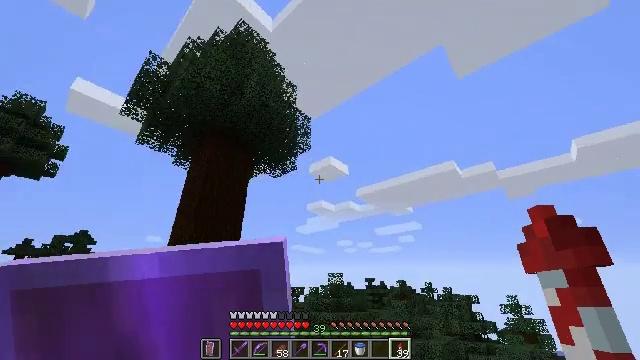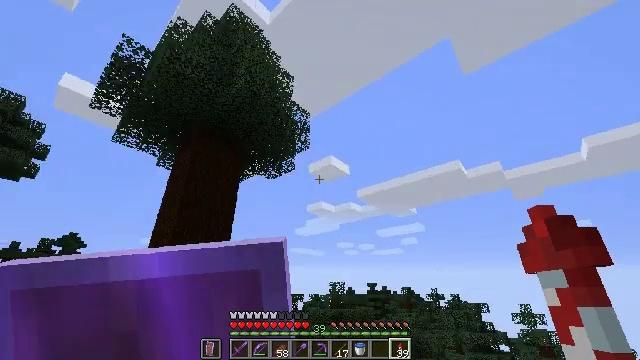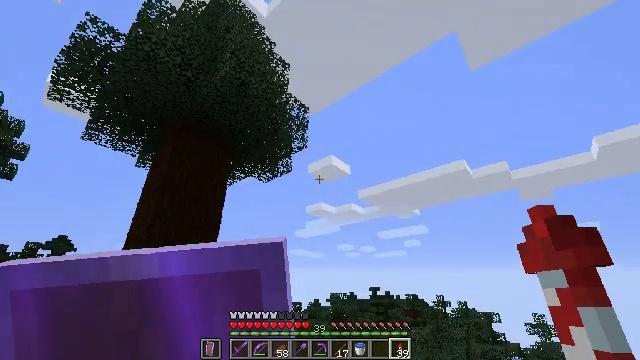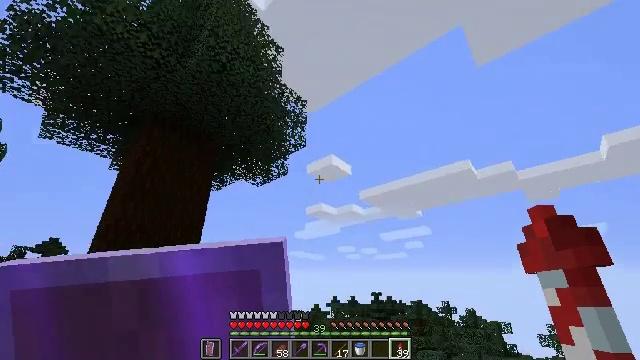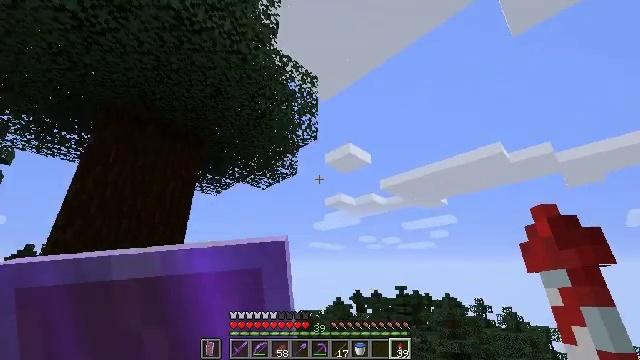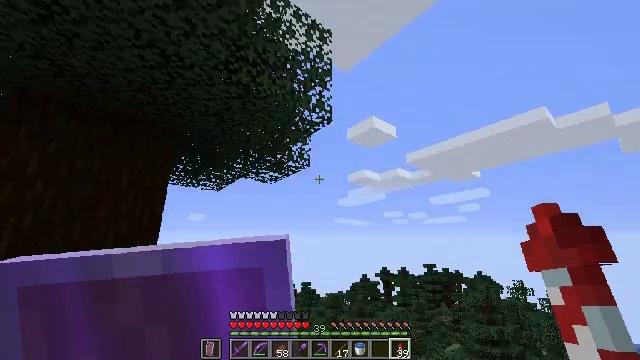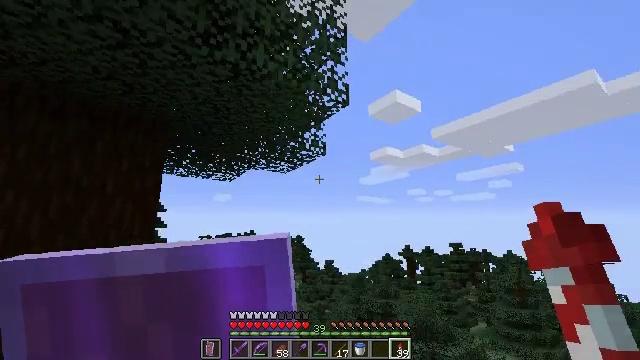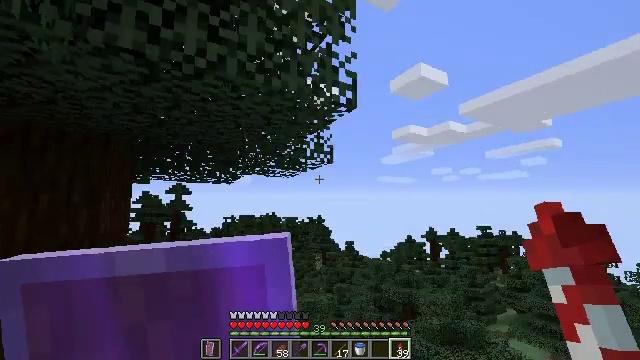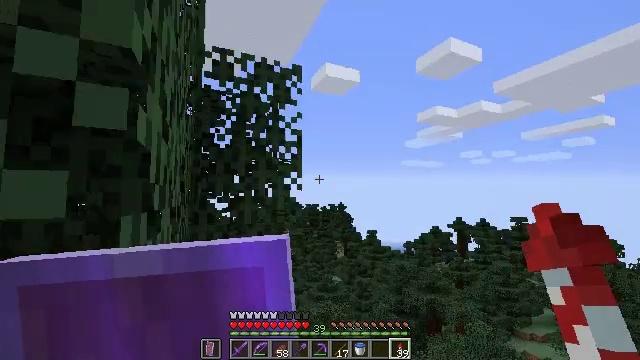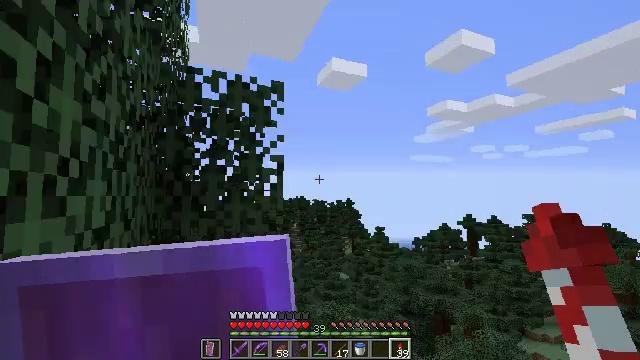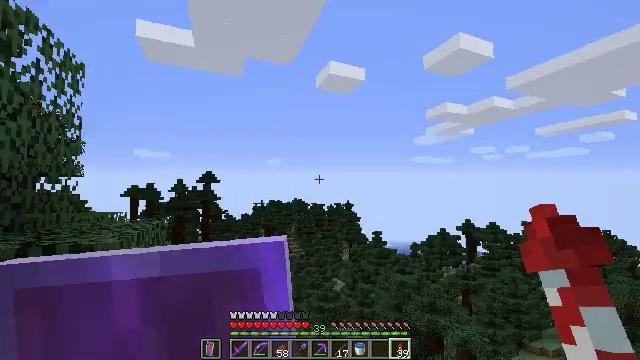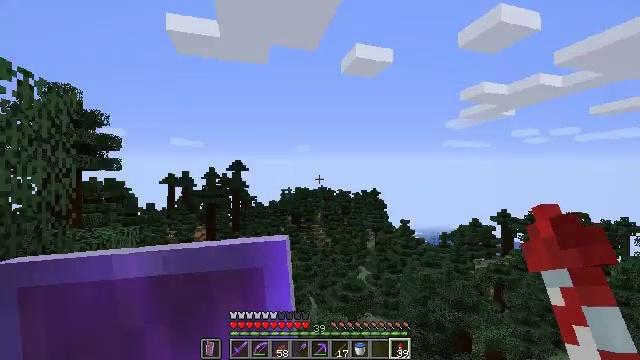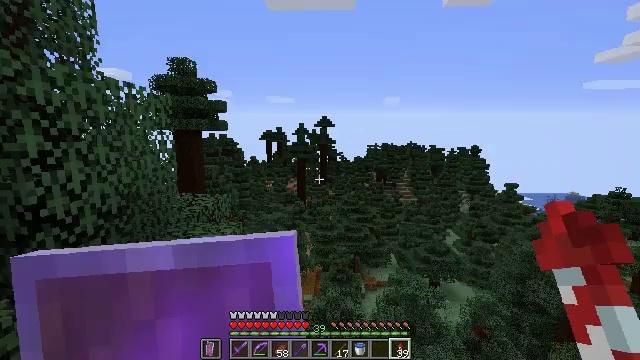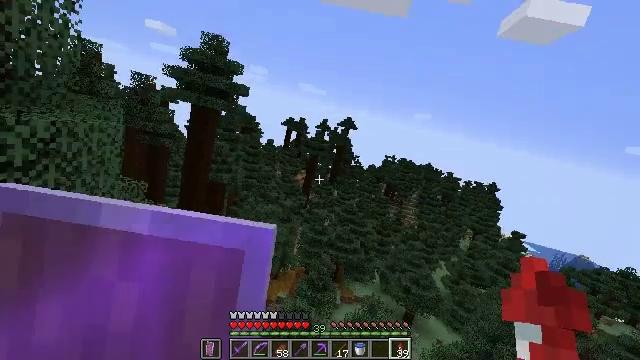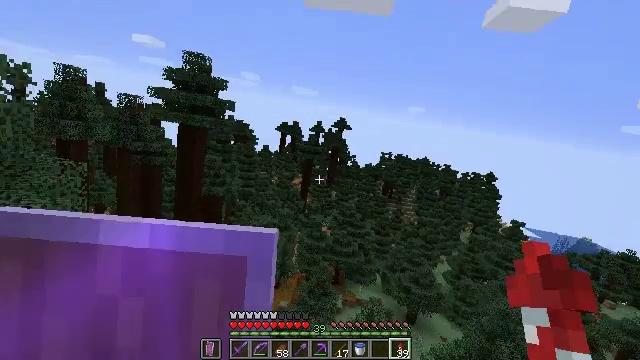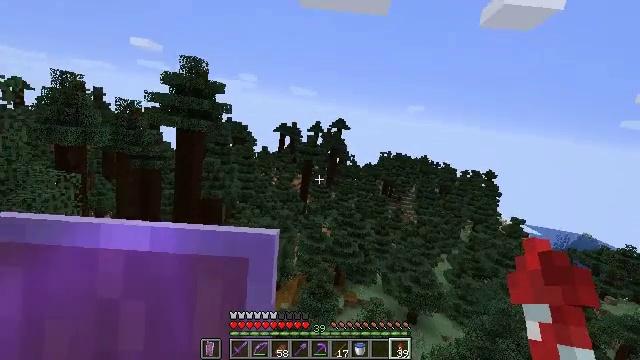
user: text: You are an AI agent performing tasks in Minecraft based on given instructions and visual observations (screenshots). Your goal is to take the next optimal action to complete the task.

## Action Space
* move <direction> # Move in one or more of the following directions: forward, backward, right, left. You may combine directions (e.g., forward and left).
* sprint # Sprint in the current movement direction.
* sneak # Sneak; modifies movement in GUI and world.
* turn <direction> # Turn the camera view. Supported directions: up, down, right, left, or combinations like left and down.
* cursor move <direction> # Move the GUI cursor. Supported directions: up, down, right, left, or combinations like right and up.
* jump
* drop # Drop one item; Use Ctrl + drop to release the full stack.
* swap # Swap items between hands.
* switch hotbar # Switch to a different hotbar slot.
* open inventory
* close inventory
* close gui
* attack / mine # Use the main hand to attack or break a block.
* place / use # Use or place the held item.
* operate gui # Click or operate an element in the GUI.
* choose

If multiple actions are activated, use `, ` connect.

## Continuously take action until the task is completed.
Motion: motion action
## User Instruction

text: craft item cyan carpet
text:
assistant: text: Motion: no_op
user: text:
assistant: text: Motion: no_op
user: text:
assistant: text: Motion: no_op
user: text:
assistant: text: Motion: turn left and down
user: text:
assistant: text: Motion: turn left and down
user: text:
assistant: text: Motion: turn left and down
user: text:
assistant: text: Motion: turn left and down
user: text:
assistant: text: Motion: turn left and down
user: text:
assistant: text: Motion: turn left and down
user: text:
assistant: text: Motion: no_op
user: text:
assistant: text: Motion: turn left and down
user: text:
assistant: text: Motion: turn left and down
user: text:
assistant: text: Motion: turn left and down
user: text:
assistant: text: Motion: no_op
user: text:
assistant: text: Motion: no_op
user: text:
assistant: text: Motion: no_op
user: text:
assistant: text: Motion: no_op
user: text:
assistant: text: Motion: no_op
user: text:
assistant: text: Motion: no_op
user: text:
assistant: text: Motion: no_op
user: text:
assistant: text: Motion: no_op
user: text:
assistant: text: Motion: no_op
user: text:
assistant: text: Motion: no_op
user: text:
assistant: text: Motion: no_op
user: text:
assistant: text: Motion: no_op
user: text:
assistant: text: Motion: no_op
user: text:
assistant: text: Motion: no_op
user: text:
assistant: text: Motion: no_op
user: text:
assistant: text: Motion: no_op
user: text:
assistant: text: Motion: no_op